Aerial crown-view tile of a tropical tree (Barro Colorado Island, Panama), acquired 20240813:
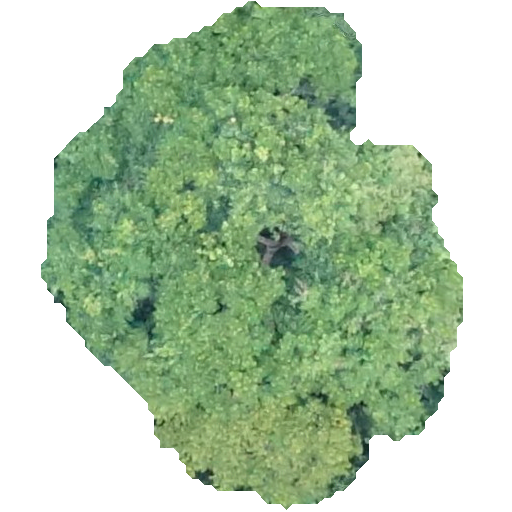
Species: Zanthoxylum ekmanii
GBIF accepted scientific name: Zanthoxylum ekmanii
Crown area: 219.216 m²